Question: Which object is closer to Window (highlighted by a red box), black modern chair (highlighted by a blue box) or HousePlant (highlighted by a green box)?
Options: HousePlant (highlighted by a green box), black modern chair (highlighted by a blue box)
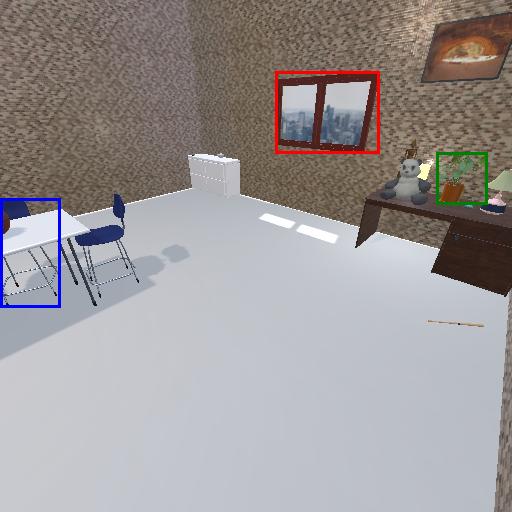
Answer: HousePlant (highlighted by a green box)